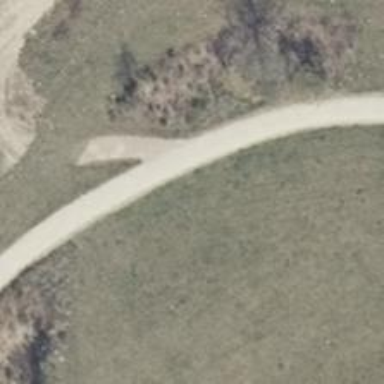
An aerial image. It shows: Footway.